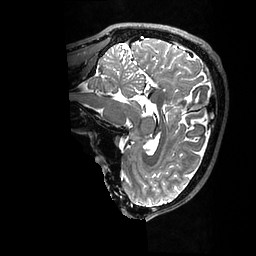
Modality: T2w
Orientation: sagittal
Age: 27
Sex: male
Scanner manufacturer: ge
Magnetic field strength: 3 T
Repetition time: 3.202 s
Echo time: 0.06629 s